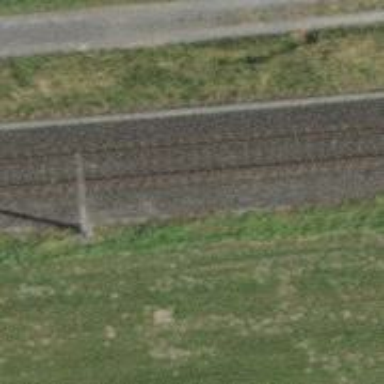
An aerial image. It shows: Single-track railway with electrified contact lines.